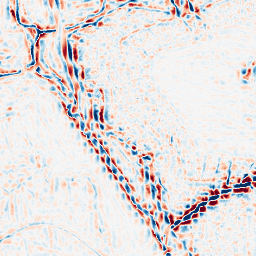
Category: wavelet
Decomposition family: wavelet_dwt
Decomposition parameters: wavelet: sym4
level: 3
Upsampling method: bspline
Upsampling parameters: scale: 2
Upsampling scale: 2